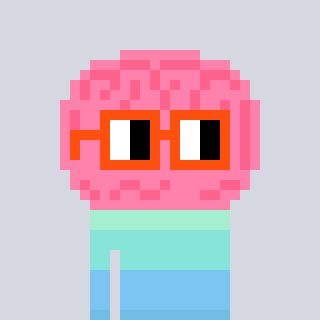
a pixel art character with square orange glasses, a brain-shaped head and a gold-colored body on a cool background